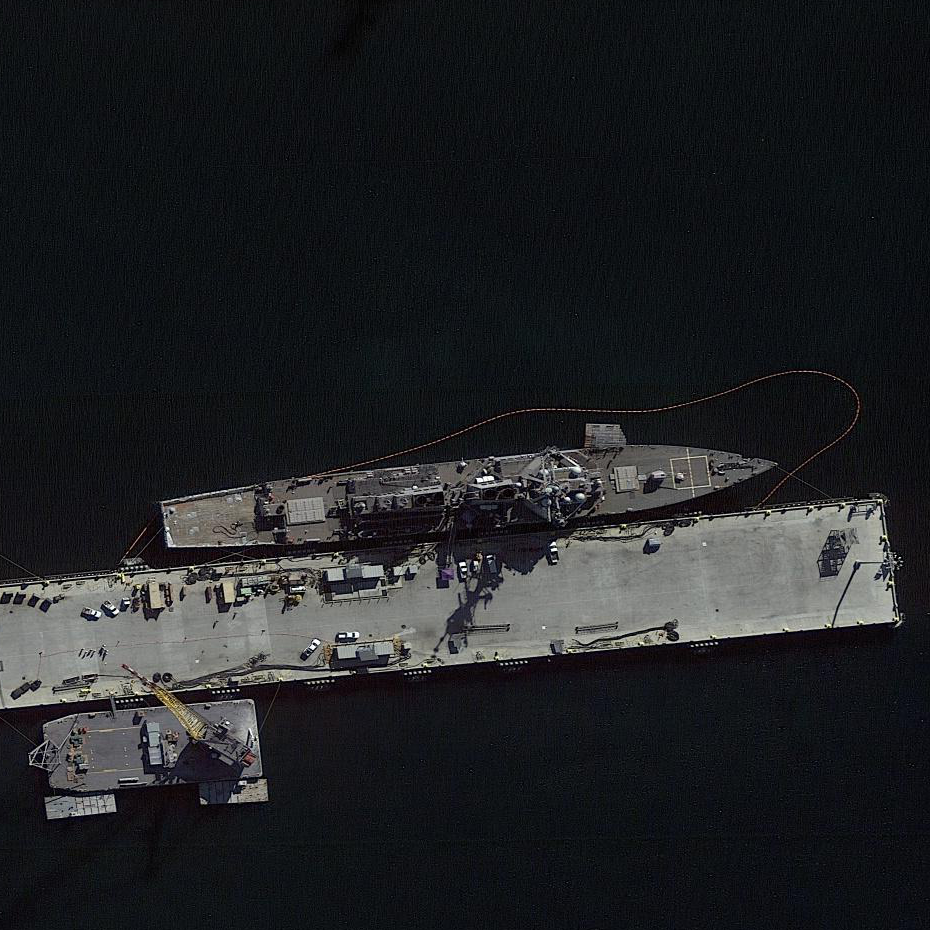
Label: destroyer